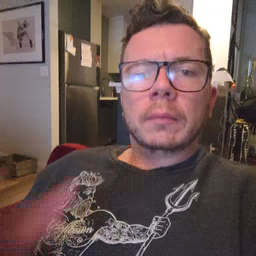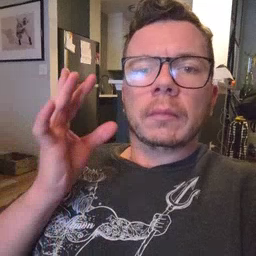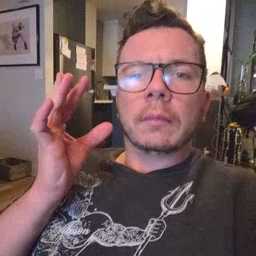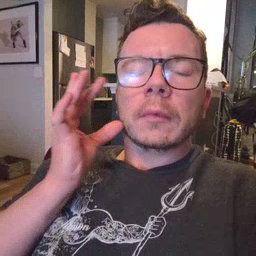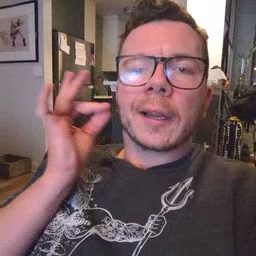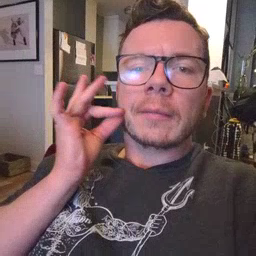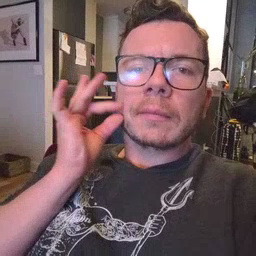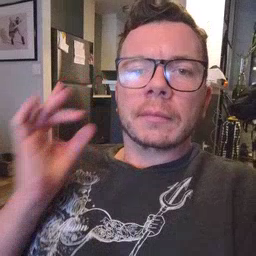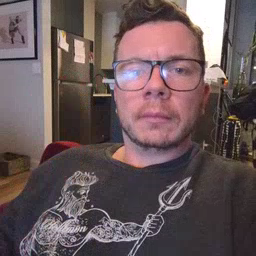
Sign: kitty